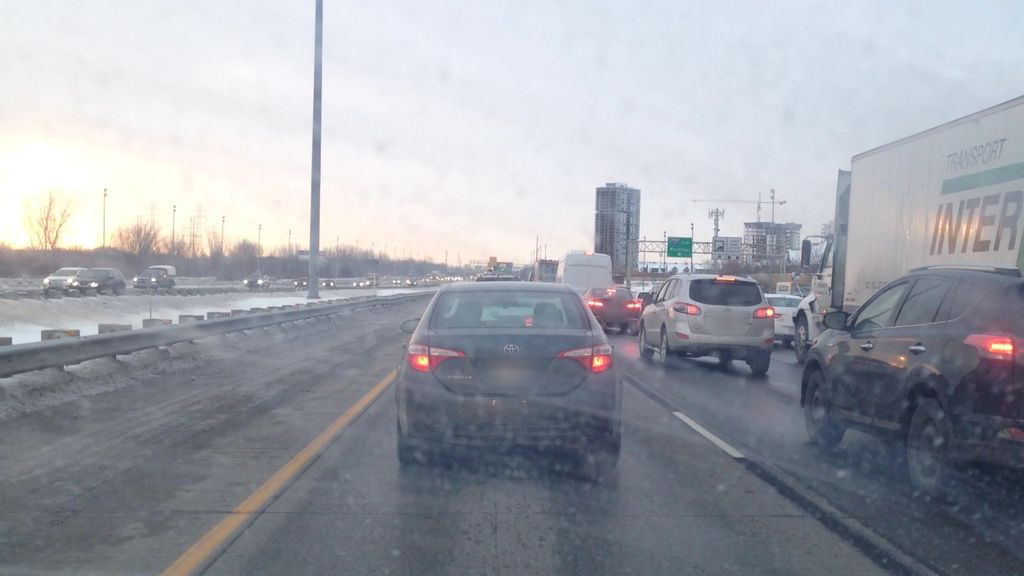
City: montreal